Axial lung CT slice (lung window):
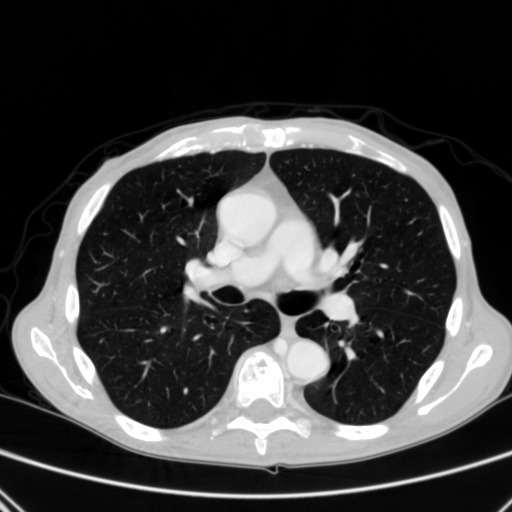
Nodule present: yes
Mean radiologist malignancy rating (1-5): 3